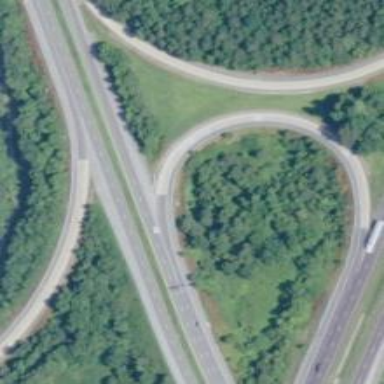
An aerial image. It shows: Motorway link.